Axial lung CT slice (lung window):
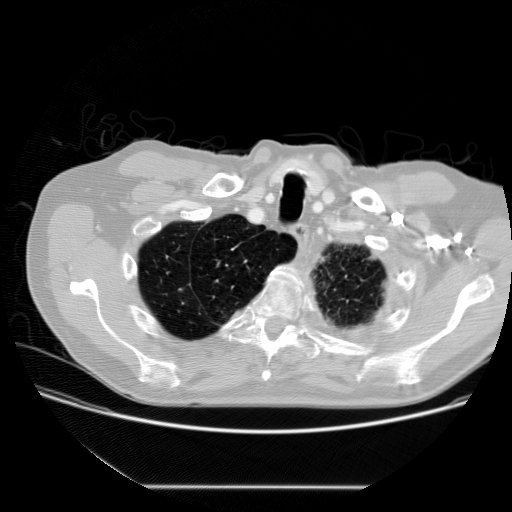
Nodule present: yes
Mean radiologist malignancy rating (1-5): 1.5